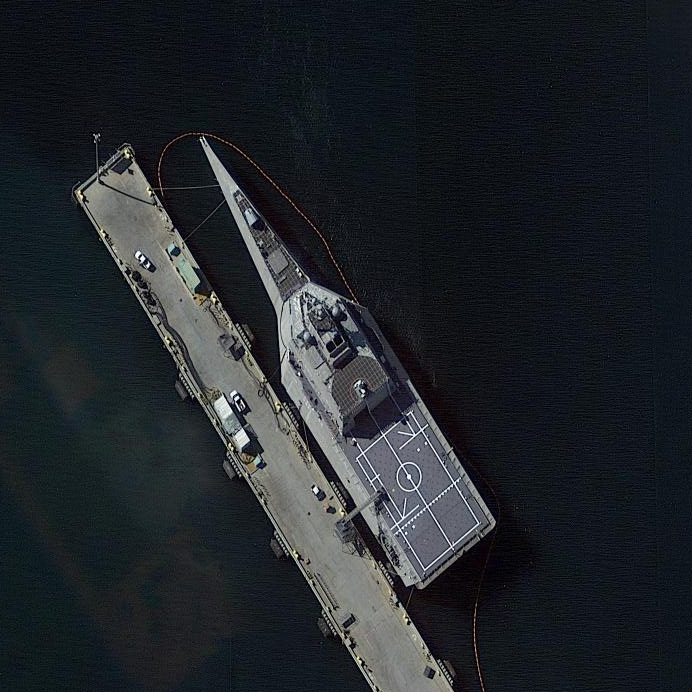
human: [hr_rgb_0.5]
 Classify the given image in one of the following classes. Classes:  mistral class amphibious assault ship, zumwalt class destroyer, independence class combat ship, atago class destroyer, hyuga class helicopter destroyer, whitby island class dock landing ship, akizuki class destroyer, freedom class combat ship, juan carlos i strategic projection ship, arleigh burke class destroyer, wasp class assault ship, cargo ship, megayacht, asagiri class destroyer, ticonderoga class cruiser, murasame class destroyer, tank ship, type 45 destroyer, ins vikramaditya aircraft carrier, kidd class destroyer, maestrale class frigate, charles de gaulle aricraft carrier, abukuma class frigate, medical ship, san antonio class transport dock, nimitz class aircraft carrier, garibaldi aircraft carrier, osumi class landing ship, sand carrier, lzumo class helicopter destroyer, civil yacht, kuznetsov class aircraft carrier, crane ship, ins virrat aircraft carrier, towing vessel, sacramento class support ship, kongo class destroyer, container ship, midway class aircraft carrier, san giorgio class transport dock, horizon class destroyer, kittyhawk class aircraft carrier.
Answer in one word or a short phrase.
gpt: Independence class combat ship